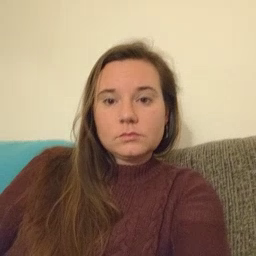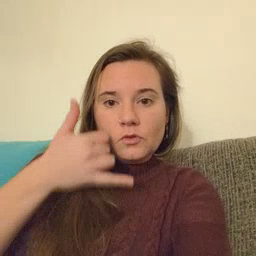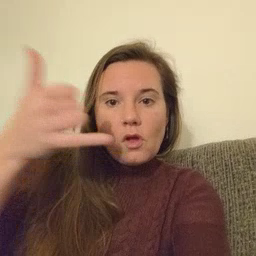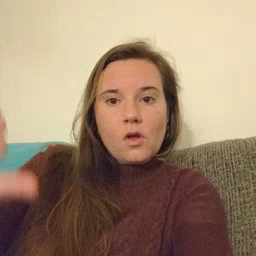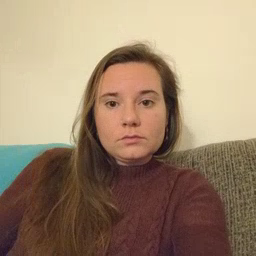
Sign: callonphone